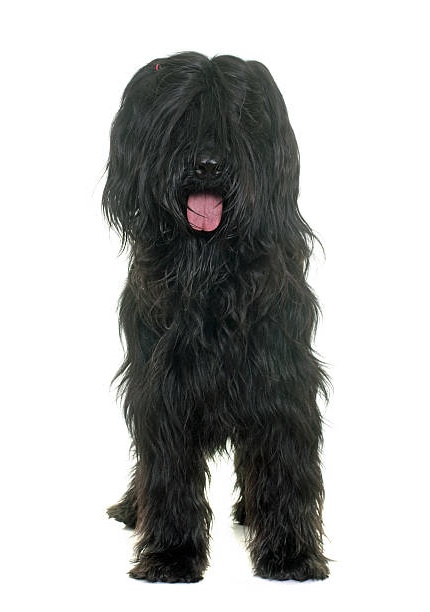
Label: briard